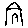
Label: house